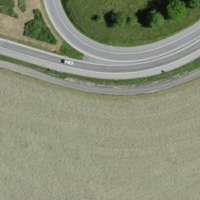
EUNIS habitat code: 57
Species observed at this site:
Cirsium vulgare